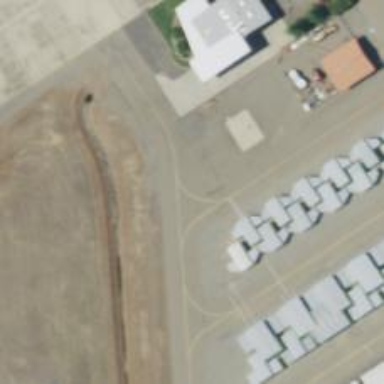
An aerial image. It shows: Image of taxiway at airport.